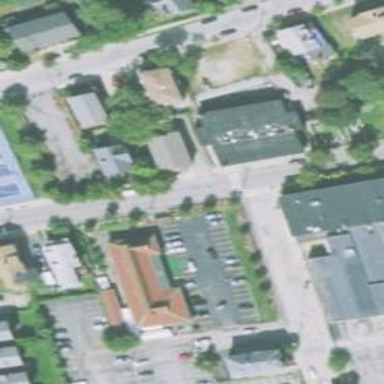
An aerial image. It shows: Kindergarten.